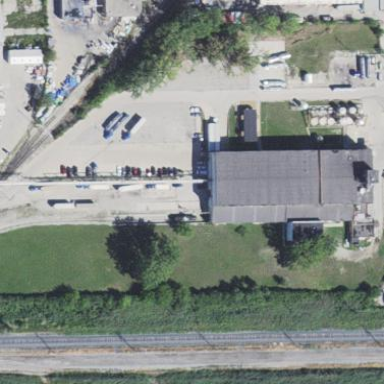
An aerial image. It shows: Industrial building.